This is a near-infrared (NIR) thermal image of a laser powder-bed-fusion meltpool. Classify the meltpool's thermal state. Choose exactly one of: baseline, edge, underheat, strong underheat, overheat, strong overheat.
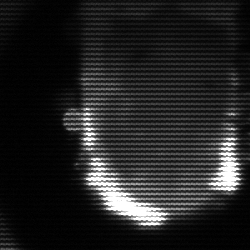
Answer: baseline